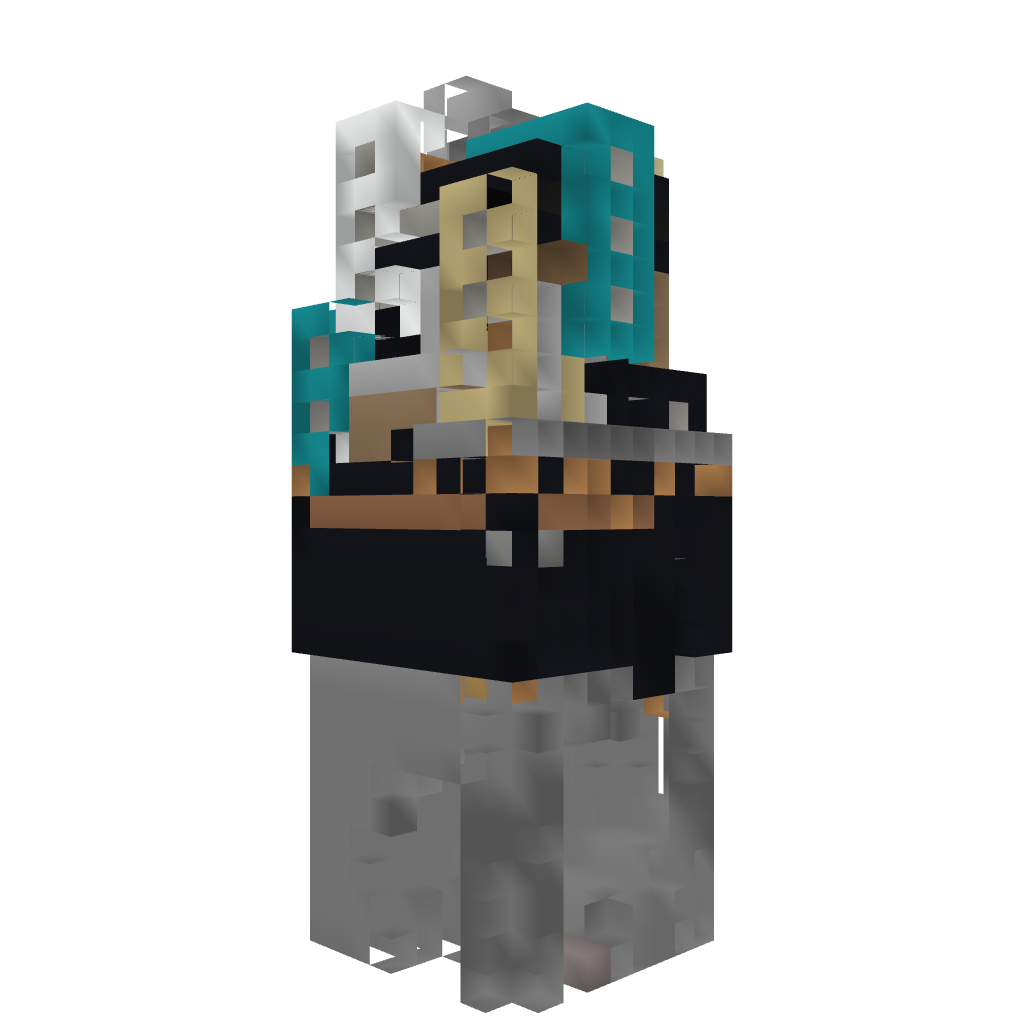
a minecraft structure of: Contemporary Survival Starter House